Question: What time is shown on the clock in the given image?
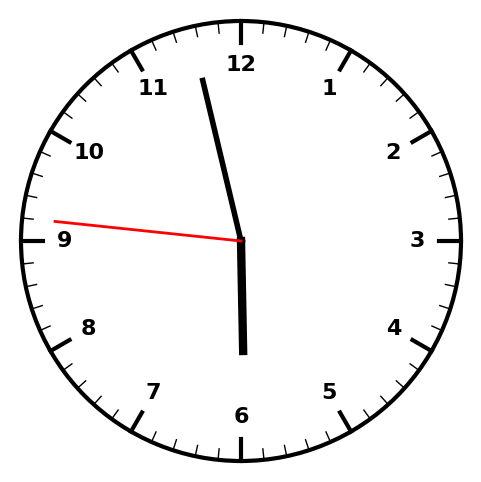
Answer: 05:57:46